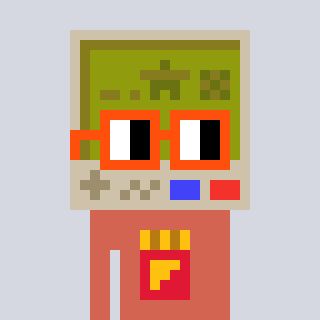
a pixel art character with square orange glasses, a gameboy-shaped head and a peachy-colored body on a cool background